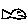
Label: fish